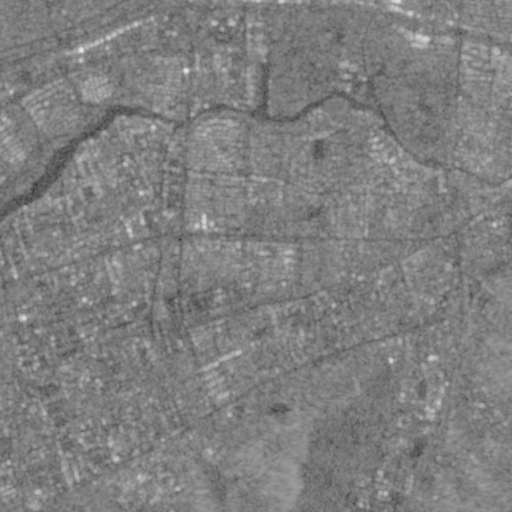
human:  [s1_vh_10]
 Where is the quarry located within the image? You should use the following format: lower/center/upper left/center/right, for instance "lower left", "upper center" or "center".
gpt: The quarry is located in the lower right of the image.
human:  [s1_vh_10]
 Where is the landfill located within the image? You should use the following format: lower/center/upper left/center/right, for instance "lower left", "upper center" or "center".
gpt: There is no landfill in the image.

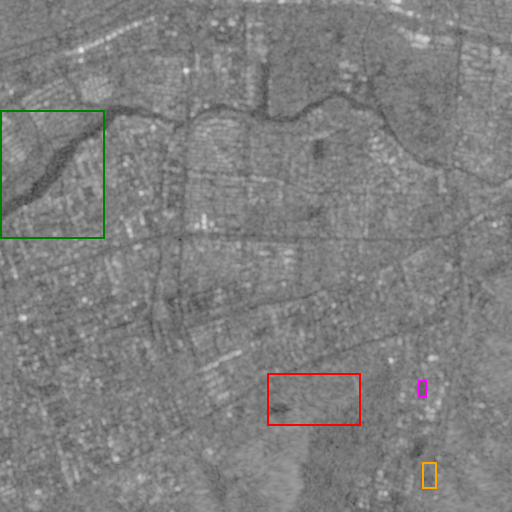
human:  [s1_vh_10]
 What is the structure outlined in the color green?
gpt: The structure outlined in green is a park.
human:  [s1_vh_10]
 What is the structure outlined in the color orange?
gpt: The structure outlined in orange is a parking lot.
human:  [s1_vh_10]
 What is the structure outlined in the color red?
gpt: The structure outlined in red is a quarry.
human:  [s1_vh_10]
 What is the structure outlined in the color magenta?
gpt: The structure outlined in magenta is a track.
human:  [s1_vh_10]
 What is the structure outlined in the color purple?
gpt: There is no purple outline.